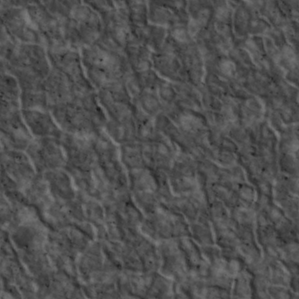
Label: non_frost